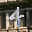
Label: 4